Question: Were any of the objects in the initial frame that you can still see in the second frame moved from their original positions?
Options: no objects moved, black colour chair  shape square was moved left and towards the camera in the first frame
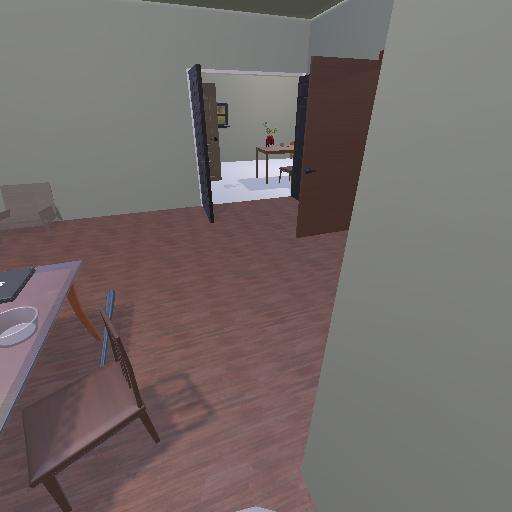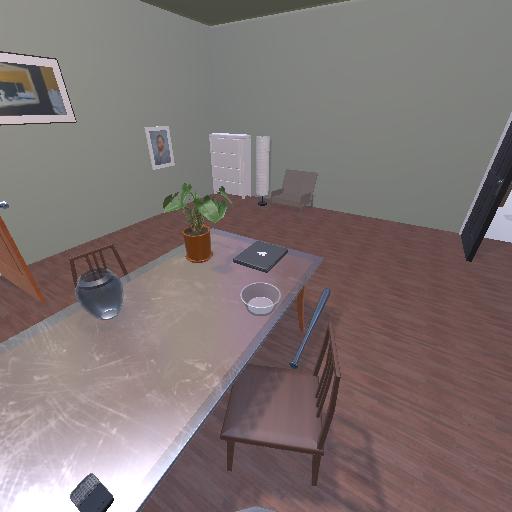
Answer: no objects moved